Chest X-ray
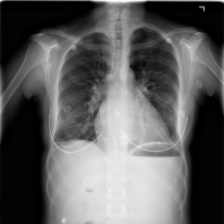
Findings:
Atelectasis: negative
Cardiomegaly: positive
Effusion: positive
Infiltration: negative
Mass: negative
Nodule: negative
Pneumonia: negative
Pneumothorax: negative
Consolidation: negative
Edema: negative
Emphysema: negative
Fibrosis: negative
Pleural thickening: negative
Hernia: negative